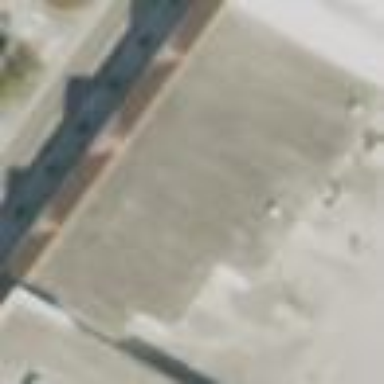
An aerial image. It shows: Variety store inside building.